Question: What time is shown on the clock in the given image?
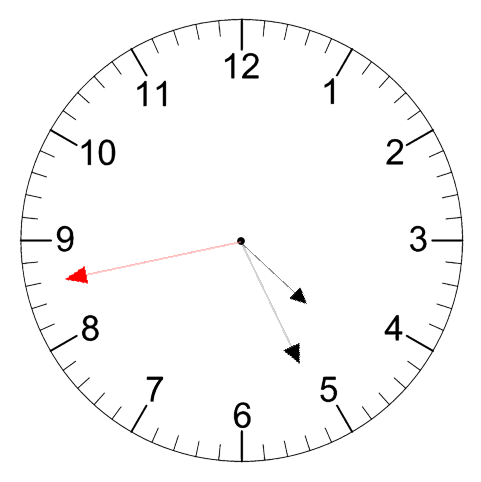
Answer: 04:25:43